Interaction volume radius: 5 \u00c5
Interaction volume height: 30 \u00c5
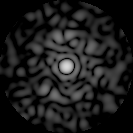
Disorder parameter: 0.8262